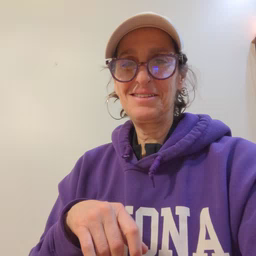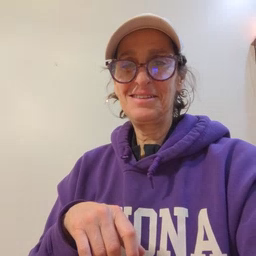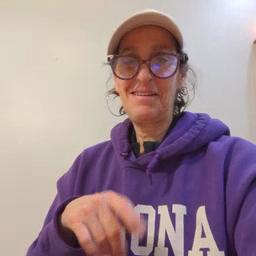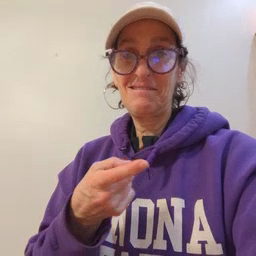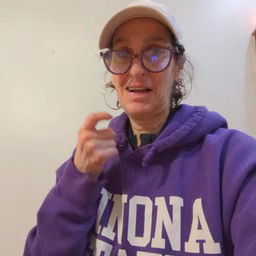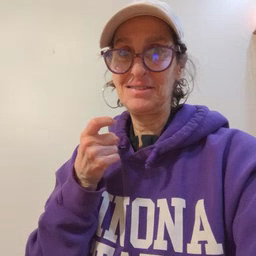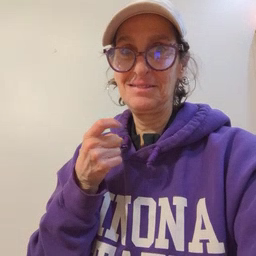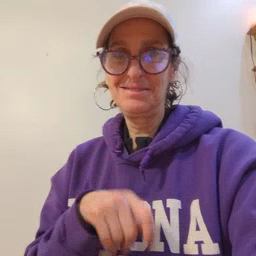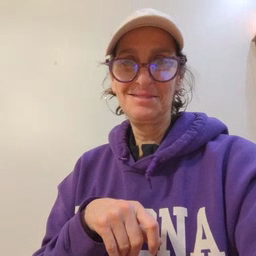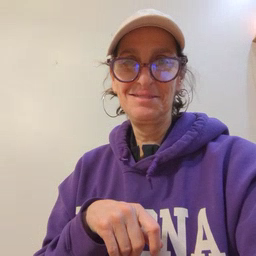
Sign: fast